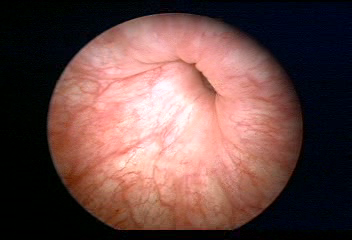
Modality: WLC
Class: Normal mucosa
Bladder cancer association: No